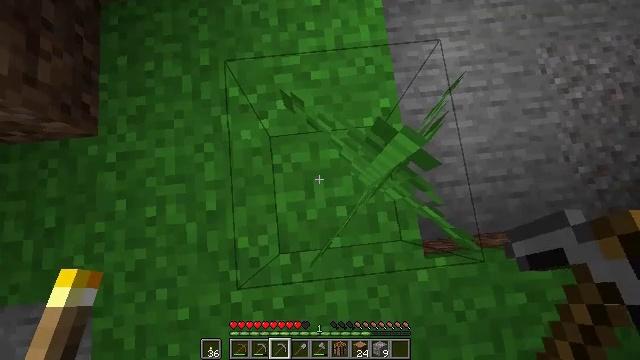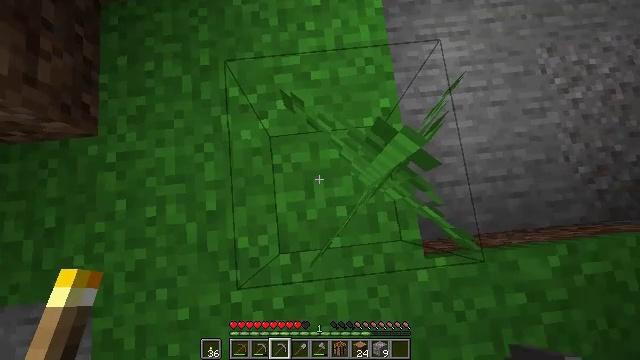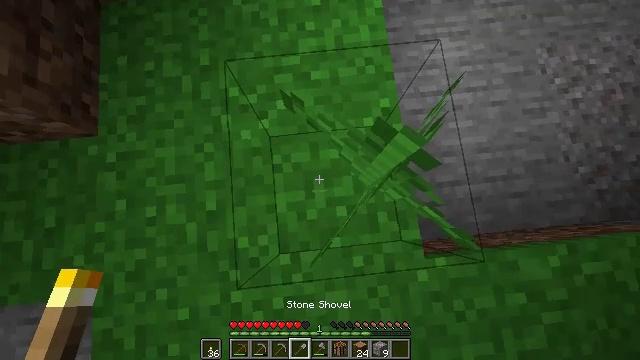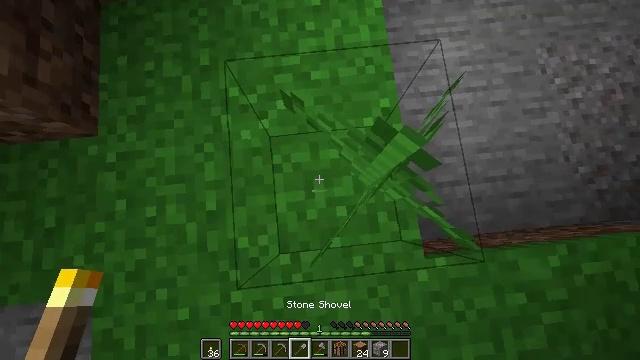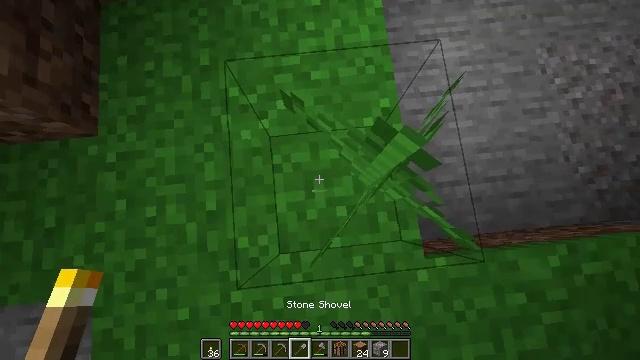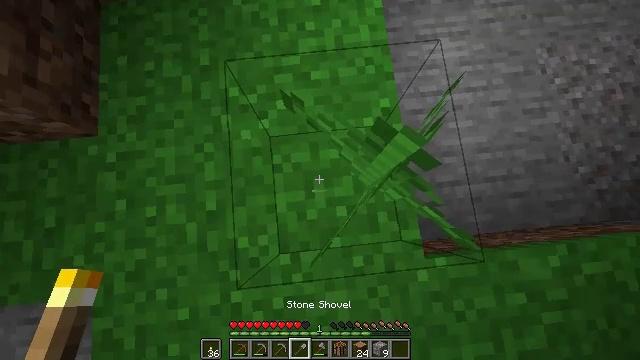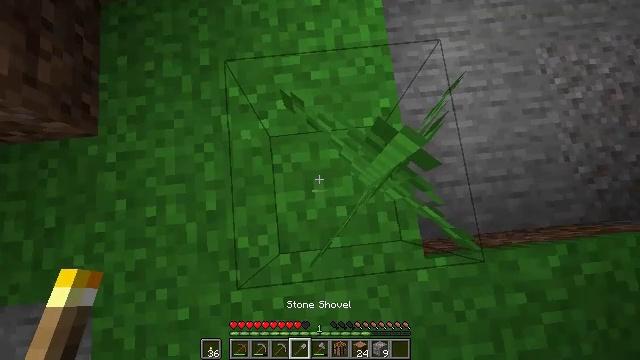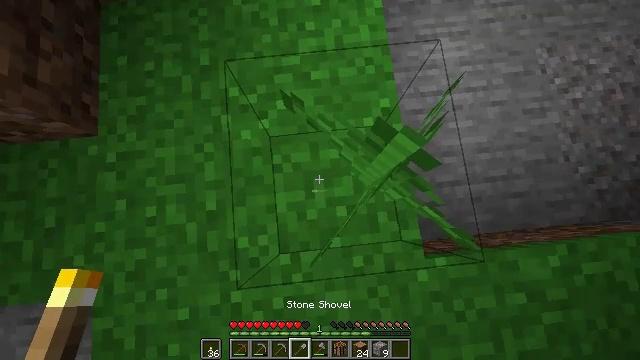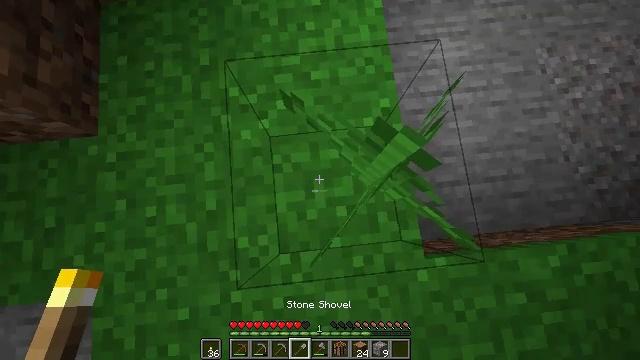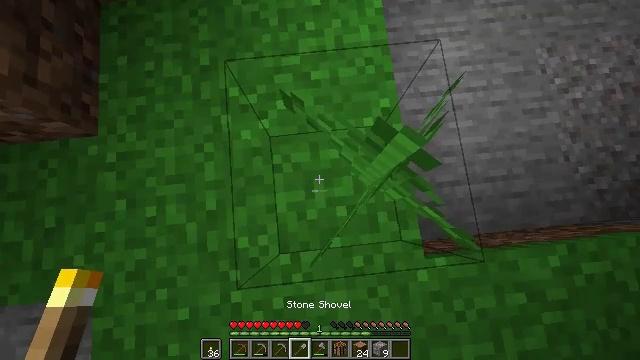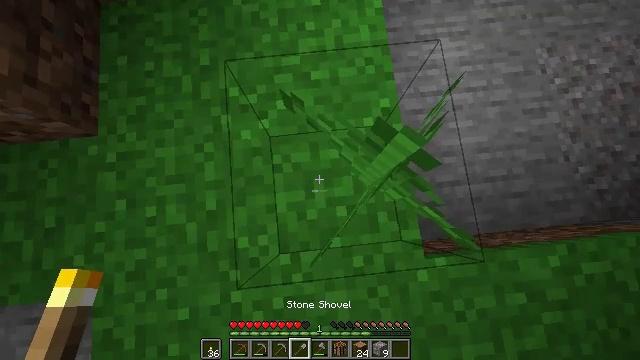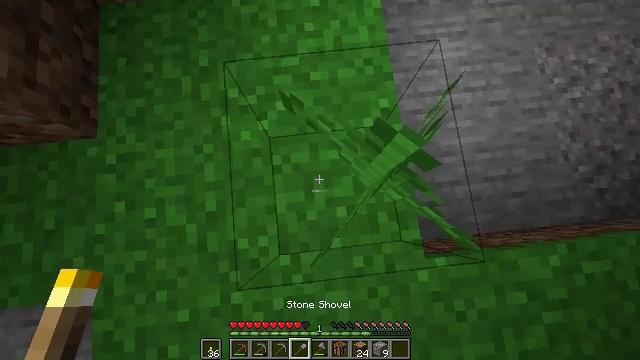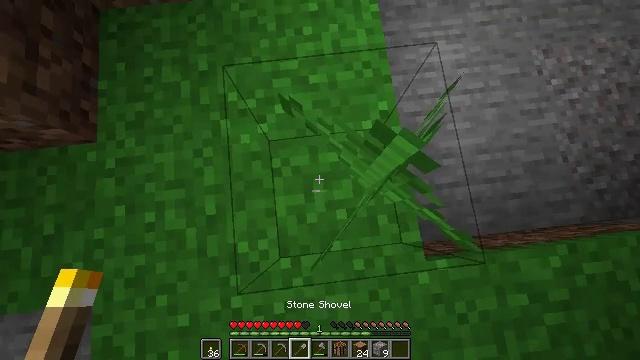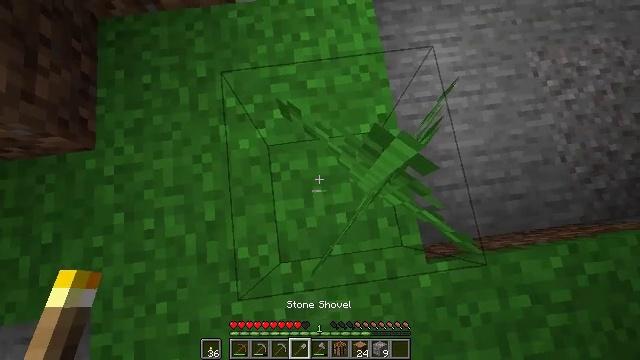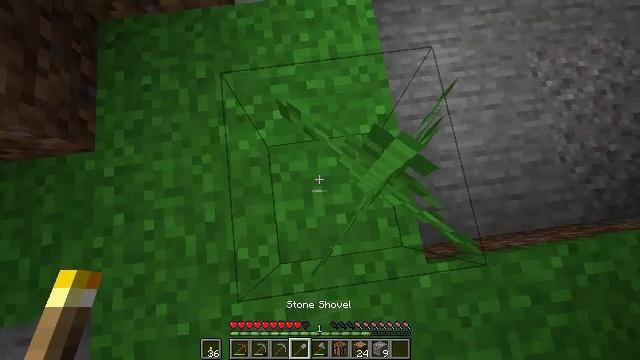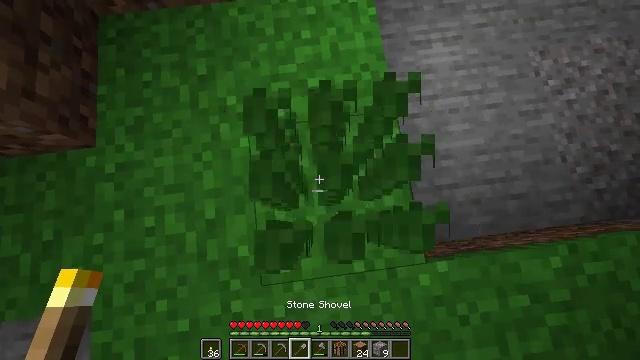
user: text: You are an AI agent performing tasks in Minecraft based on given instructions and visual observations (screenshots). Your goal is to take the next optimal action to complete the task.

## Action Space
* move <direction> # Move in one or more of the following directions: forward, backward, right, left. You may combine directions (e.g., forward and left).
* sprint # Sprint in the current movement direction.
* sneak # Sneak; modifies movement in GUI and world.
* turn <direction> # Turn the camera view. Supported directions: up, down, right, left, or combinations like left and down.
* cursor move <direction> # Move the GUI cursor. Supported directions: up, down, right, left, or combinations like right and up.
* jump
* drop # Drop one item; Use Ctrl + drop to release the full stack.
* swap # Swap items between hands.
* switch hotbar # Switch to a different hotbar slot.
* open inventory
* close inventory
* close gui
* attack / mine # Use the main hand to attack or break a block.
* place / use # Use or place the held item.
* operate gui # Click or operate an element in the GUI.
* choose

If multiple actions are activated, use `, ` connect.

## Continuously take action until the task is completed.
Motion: motion action
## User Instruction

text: Collect fern using your hands.
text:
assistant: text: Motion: no_op
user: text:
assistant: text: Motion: no_op
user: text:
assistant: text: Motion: no_op
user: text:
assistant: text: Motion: no_op
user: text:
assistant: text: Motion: no_op
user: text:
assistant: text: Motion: no_op
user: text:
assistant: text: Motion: no_op
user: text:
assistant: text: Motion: no_op
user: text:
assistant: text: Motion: no_op
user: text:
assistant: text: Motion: no_op
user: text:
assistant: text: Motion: no_op
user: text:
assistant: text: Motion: no_op
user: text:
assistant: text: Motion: no_op
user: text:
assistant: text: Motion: no_op
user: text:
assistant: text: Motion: attack / mine
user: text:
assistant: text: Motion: attack / mine
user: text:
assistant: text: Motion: attack / mine
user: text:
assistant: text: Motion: attack / mine
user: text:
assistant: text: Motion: no_op
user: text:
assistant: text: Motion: no_op
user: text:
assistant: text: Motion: no_op